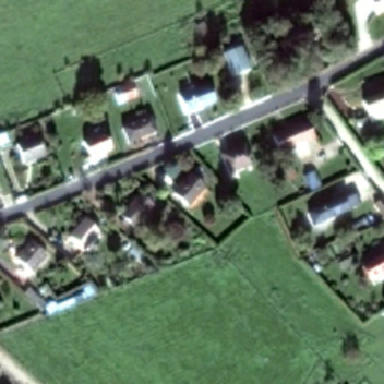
Two rows of houses lined up along the road .